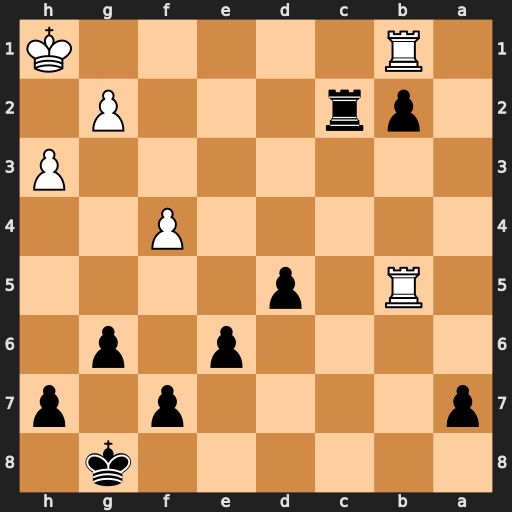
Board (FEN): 6k1/p4p1p/4p1p1/1R1p4/5P2/7P/1pr3P1/1R5K
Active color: b
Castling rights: -
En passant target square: -
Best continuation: Rc1+ Kh2 Rxb1